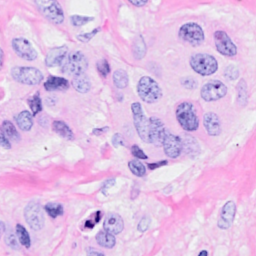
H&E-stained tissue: Breast